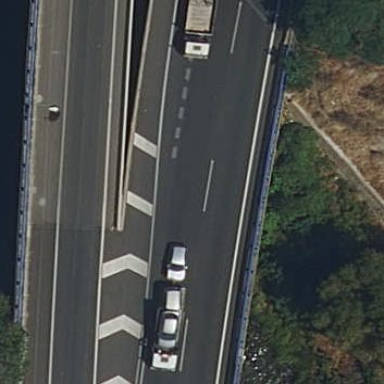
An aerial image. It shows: Man-made bridge.